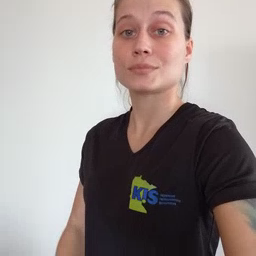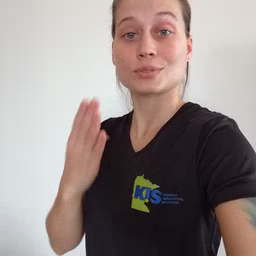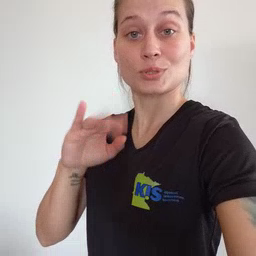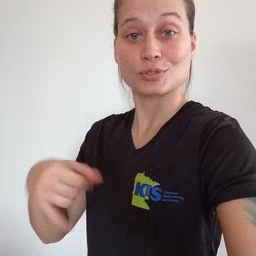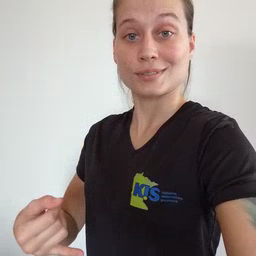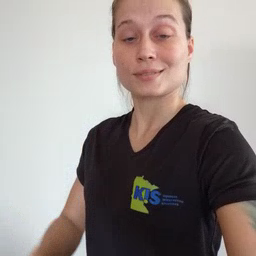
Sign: jeans